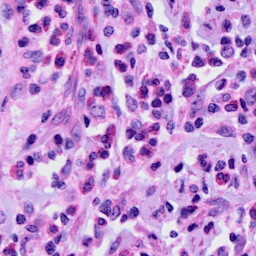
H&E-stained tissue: Cervix